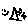
Label: hexagon